Field crop: maize
Growth stage: 2
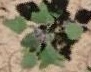
Species: chenopodium